Question: I am following the tutorial about a quick dialog box to create a form as below

Now, I would like to change the background of this form. Does anybody know how to achieve this, please advice me on this.
Thanks
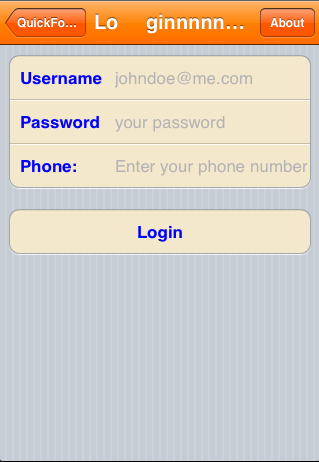
Answer: Try this, if you want to show an image as a background:
'''
tableView.backgroundColor = [UIColor colorWithPattern:@"your_image_here"];
'''
or
'''
tableView.backgroundColor = [UIColor colorWithRed:128 green:128 blue:128 alpha:1.0];
'''
If this does not work, you can set the 'backgroundView' property of the table view:
'''
tableView.backgroundView = [[[UIImageView alloc] initWithImage:[UIImage imageNamed:@"your_image_here"]]] autorelease];
'''